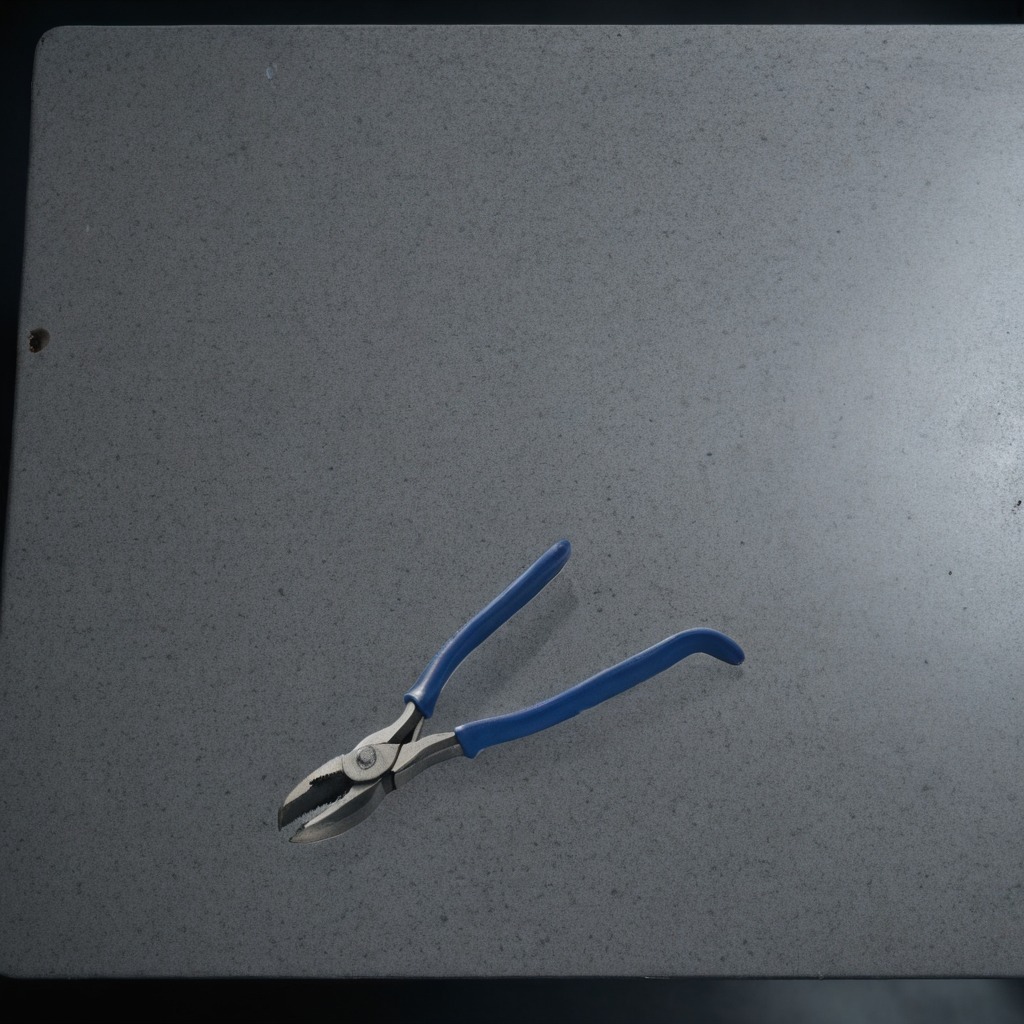
A plier lying on the clean granite table inside a workshop at night.